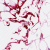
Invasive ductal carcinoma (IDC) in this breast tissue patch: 0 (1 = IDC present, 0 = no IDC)